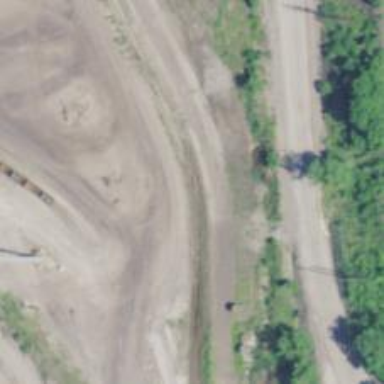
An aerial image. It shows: Rail spur service.